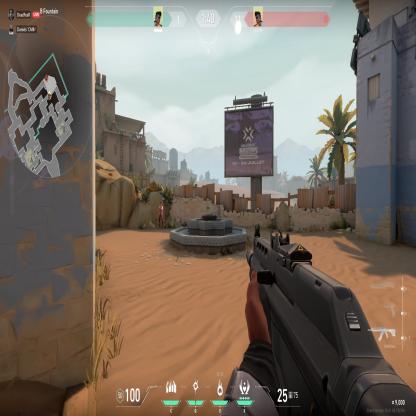
Label: enemy